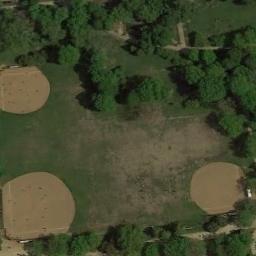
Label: baseball_diamond